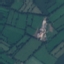
Land use / land cover class: Pasture